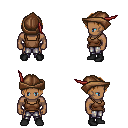
a pixel art fantasy rpg character, male body template, human, dark skin, brown pirate shirt, metal pants, brown parted hairstyle, leather cap, black shoes, four views (front, back, left, right), 2x2 character sprite sheet, small pixel art, hard edges, no anti-aliasing